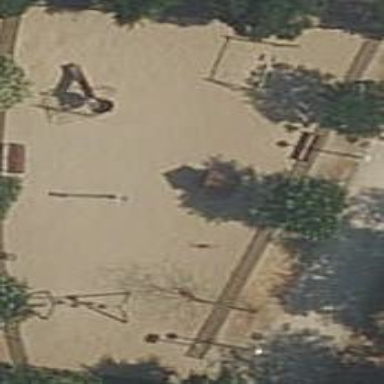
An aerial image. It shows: Playground area for leisure land.